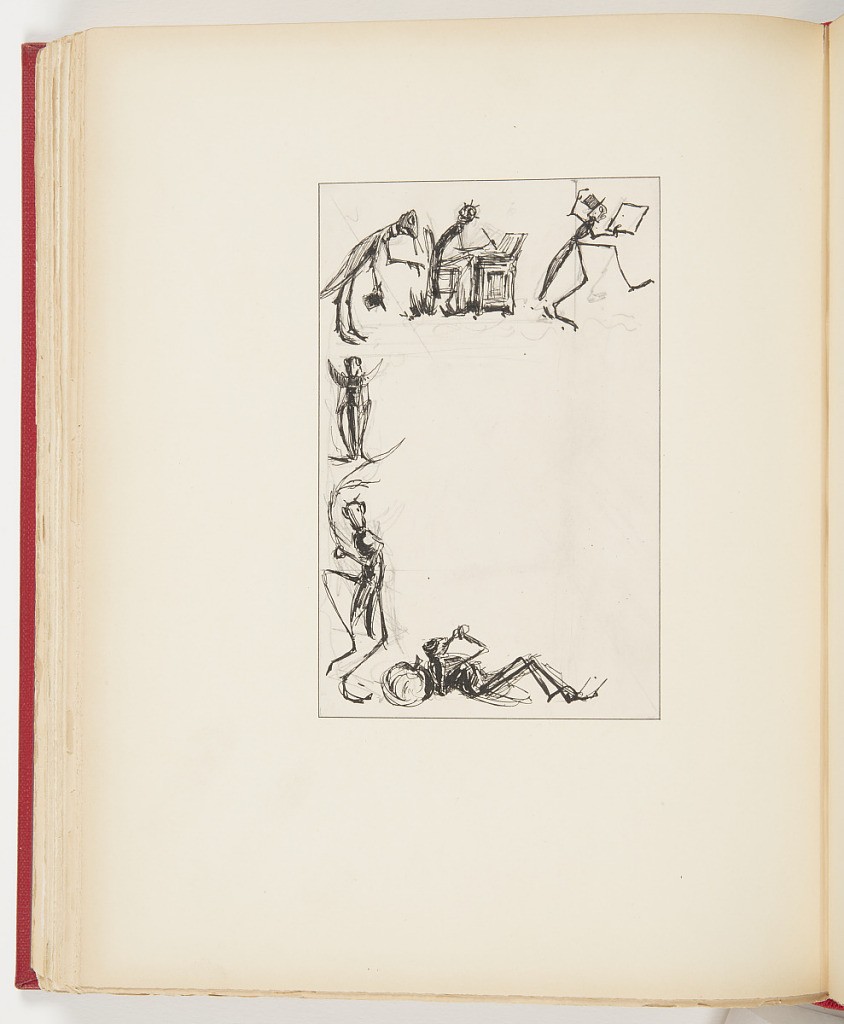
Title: Sketch for “Grasshopper and the Ant” in “Comic Fables, Out of The World Series”
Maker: Frederick Stuart Church, American, 1842–1924
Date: ca. 1878
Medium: Graphite, pen and black ink on paper
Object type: Ephemera
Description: From upper left to center to lower center a trail of grasshoppers doing various activities. Upper right, profile of grasshopper reading and walking. Upper center, profile of grasshopper sitting at desk writing. Upper left, profile of grasshopper bending at the waist with top hat in hand. Center left, grasshopper eating watermelon. Lower left, grasshopper with blade of grass in hand. Lower center, profile of grasshopper laying down, head by pumpkin, drinking.